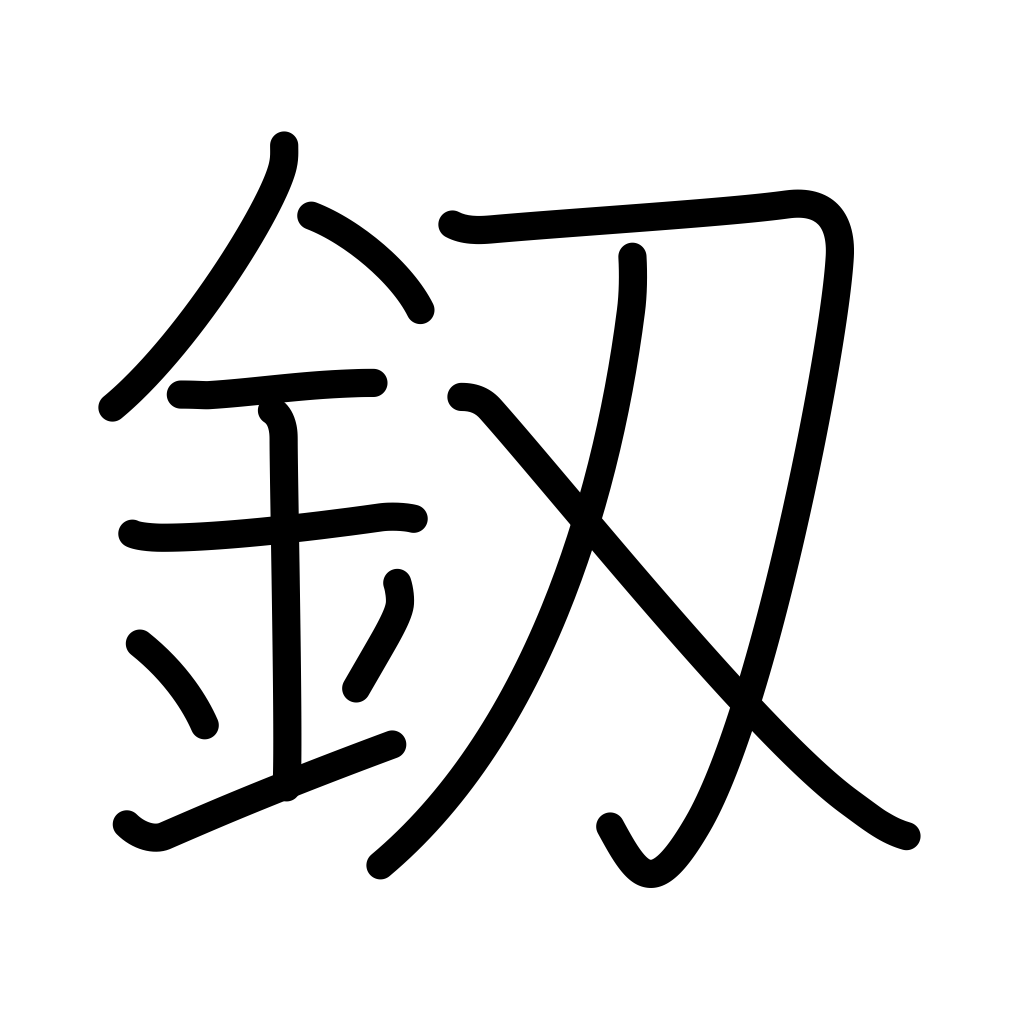
Meaning: sword, dagger, saber